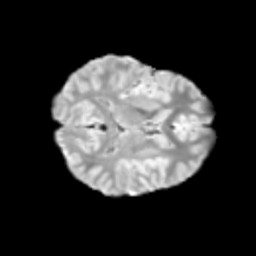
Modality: T2w
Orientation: axial
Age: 11
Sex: male
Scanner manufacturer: siemens
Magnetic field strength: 3 T
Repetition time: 3.8 s
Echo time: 0.07 s